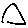
Label: triangle